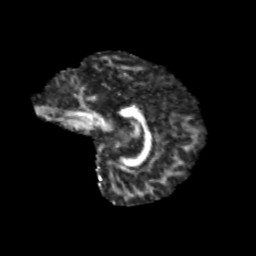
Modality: FA
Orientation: sagittal
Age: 10
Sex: male
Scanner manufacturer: siemens
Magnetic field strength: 3 T
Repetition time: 3.8 s
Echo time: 0.07 s